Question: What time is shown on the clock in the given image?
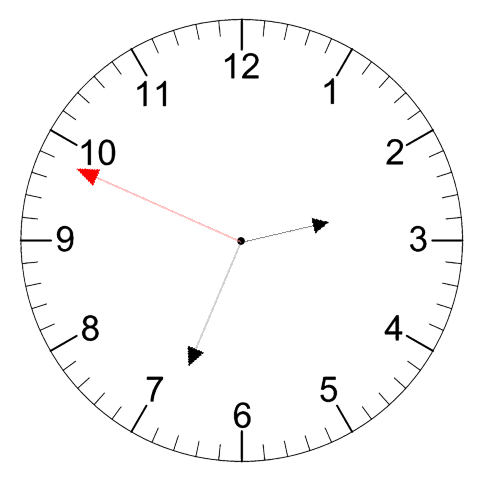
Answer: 02:33:49